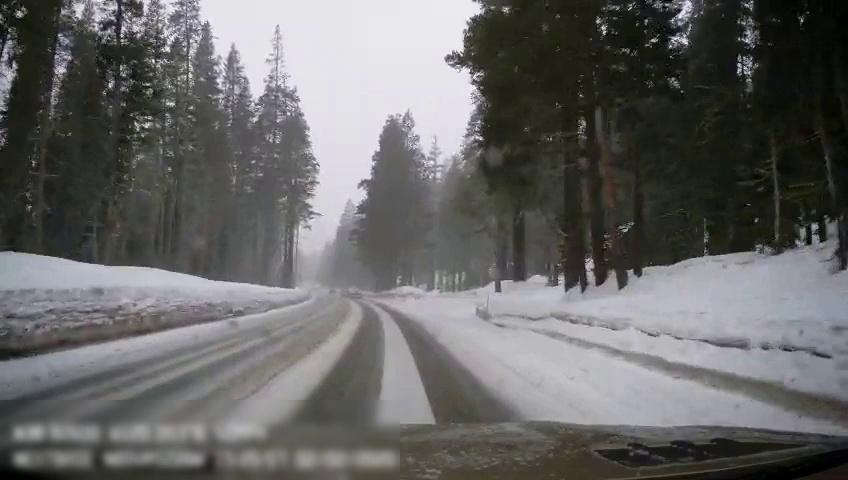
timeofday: Day
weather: Snowy
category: Drivable Space
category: Vehicles | SUV